Question: I am developing an application in which i am creating small sub views in the same view.
What i want is when i change the value of alpha of the view, the value of alpha for sub view is also getting changed which i do not want.
How to implement the code for changing the value of the view not the small sub views created.
Thanks,
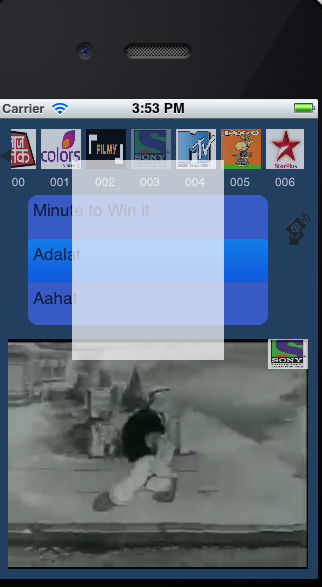
Answer: As suggested already, you should not add YourSubVew as subview of YourMainView.
Make both of your views a subview of an empty and transparent common subview (ContainerView) which has the same size and position that YourMainView currently has.
'''
ContainerView -> YourMainView
-> YourSubView
'''
Make sure to add YourMainView first as subview of ContainerView before you add YourSubView as subview of ContainterView. Otherwise YourMainView may overlap/hide YourSubView.
Doing so you can set both views' alpha independend from each other.
(Omar's answer is quite correct, but his "graphical visualisation" is misleading and it missed the point of the sequence of the subviews.)
Edit:
What you have today is like this:
'''
yourMainView.alpha = 1.0;
...
[yourMainView addSubView:yourSubView];
yourMainView.alpha = 0.1; //probably with animations etc.
'''
What happens is, that yourSubView will "inherit" the alphaValue of its superview.
ANd there is even more to that. Assuming that your subView has an alpha of 0.5, that would effectively become 0.05 when when its superview's alpha is set to 0.1.
Change that code to:
'''
containerView = [[UIView alloc] init]; //you may choose a different init method
//If you use initWithFrame then use the frame of yourMainView.
//However, make sure that ContainterView is of the same size as yourMainView and has the same position.
[containerView addSubView:yourMainView];
yourMainView.alpha = 1.0;
'''
...
[containerView addSubView:yourSubView]; //add it to the container too!
yourMainView.alpha = 0.1; //this will now effect the MainView only.
That is basically all the trick. Views can perfectly well overlap each other without being subviews. Make them subviews only then when they really are subveiws, when they are moved togehter, appear and disappear together, etc.